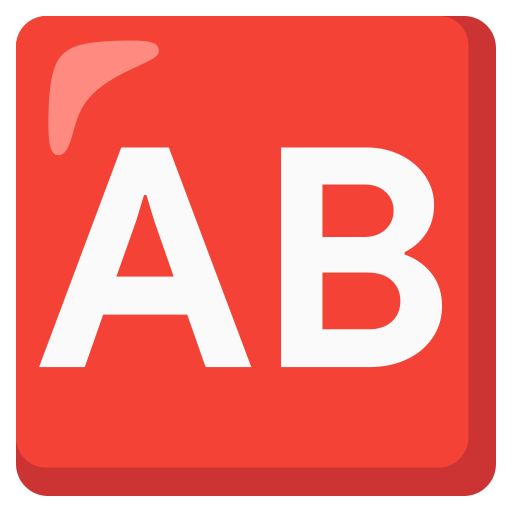
Emoji: 🆎